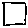
Label: square